Interaction volume radius: 5 \u00c5
Interaction volume height: 25 \u00c5
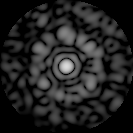
Disorder parameter: 0.723